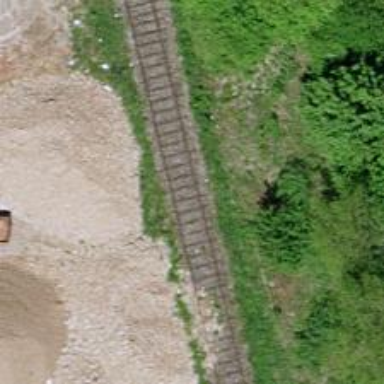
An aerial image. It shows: Rail spur service.